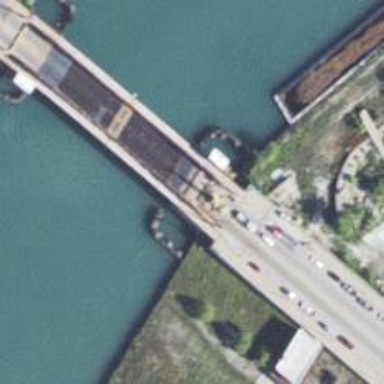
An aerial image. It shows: Description of movable bascule bridge over Calumet River on Ewing Avenue (US 41) in Chicago.